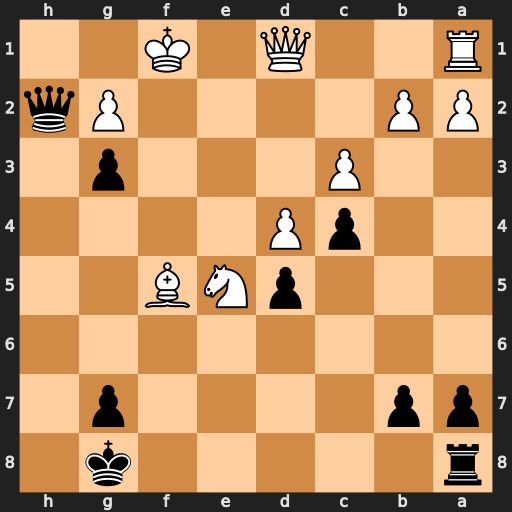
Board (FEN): r5k1/pp4p1/8/3pNB2/2pP4/2P3p1/PP4Pq/R2Q1K2
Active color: b
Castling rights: -
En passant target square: -
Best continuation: Qh1+ Ke2 Qxg2+ Ke1 Qf2#